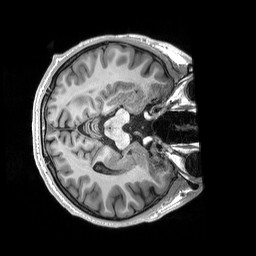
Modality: T1w
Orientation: axial
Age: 23
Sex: male
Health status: healthy
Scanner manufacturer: siemens
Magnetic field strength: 3 T
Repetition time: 2.53 s
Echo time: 0.00227 s